Interaction volume radius: 5 \u00c5
Interaction volume height: 15 \u00c5
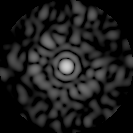
Disorder parameter: 0.8044